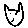
Label: cat